Interaction volume radius: 5 \u00c5
Interaction volume height: 40 \u00c5
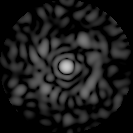
Disorder parameter: 0.8263